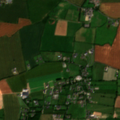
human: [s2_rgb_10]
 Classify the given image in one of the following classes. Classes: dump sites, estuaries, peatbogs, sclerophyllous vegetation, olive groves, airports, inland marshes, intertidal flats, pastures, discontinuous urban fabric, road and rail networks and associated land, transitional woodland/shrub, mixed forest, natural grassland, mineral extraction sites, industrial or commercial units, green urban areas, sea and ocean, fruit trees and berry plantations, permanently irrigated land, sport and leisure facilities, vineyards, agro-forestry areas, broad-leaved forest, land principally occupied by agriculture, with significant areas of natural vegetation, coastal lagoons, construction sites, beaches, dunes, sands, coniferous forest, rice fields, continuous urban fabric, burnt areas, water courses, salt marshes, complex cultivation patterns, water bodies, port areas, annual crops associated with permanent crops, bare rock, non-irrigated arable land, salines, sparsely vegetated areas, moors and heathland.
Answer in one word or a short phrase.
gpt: non-irrigated arable land, pastures, complex cultivation patterns